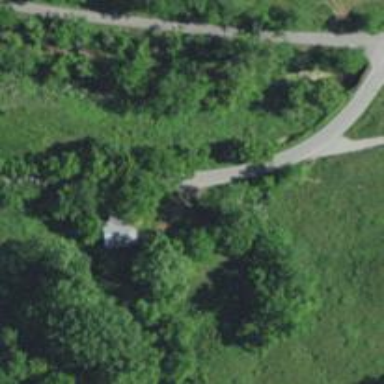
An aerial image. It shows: Driveway.